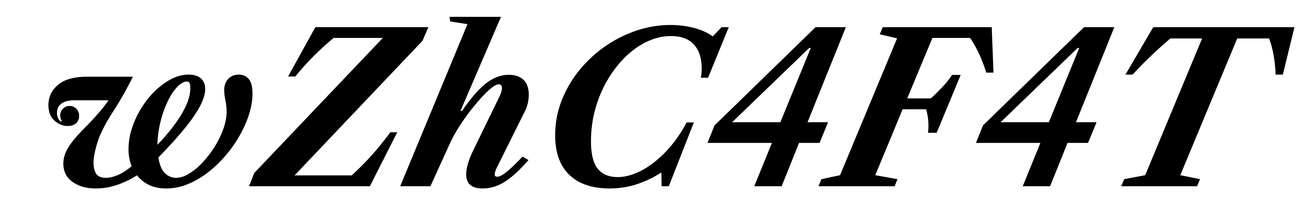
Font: LibreCaslonText-Italic_Bold_Italic